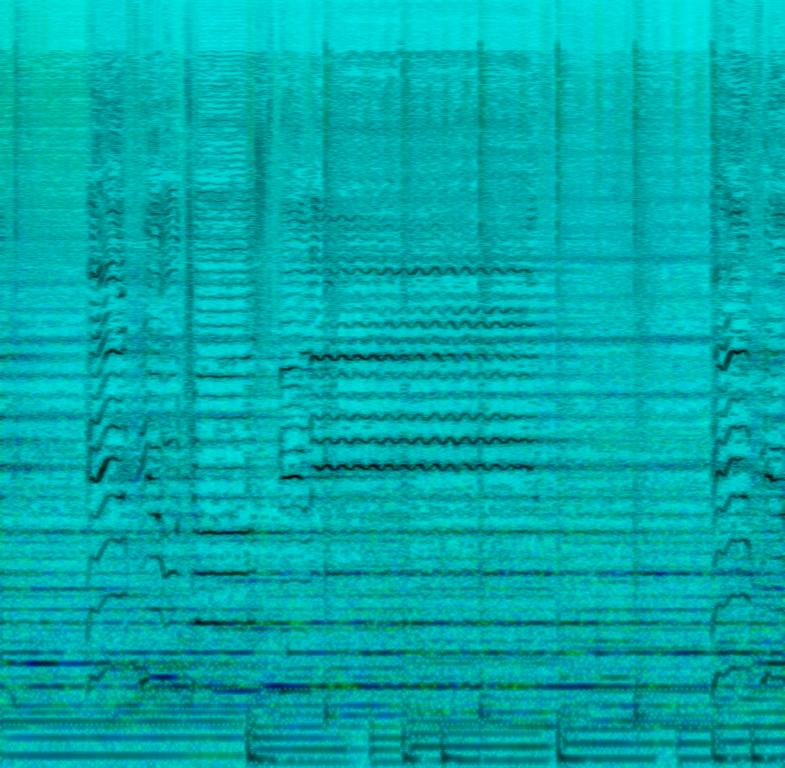
A male singer sings this passionate and emotional melody. The song is medium tempo with a groovy bass line, steady drumming rhythm, piano accompaniment and an emotional string section harmony. The song is inspiring and emotional. The song is a Christmas classic and movie soundtrack. The audio quality is poor with a lot of hissing noises.